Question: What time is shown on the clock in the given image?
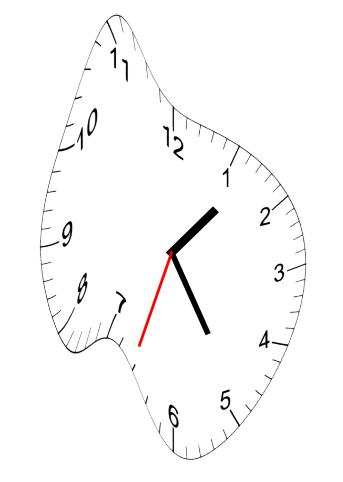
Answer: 01:24:33